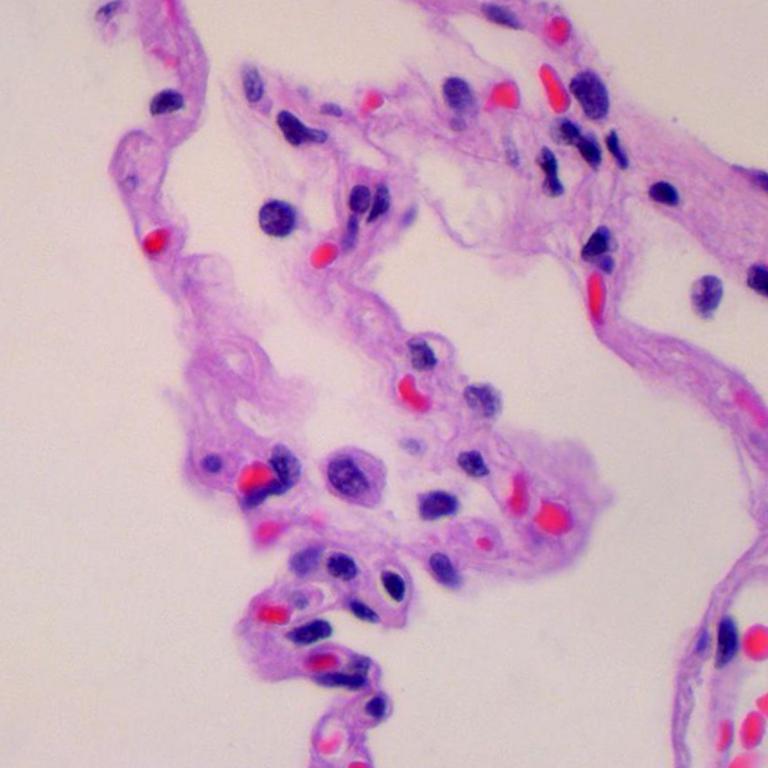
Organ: lung
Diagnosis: benign